Question: It seems to be a problem with show/hide in Safari. The site looks good freshly loaded. But if you click on the first link up in the left corner and than go back, the show/hide function doesn't work so well anymore and you get layers on top of each other. Note: This problem only occours in Safari.
I've used jQuery and here is my show hide code:
'''
<script type="text/javascript">
function show(id) {
document.getElementById(id).style.visibility = "visible";
}
function hide(id) {
document.getElementById(id).style.visibility = "hidden";
}
</script>
'''
Link to site: <URL>

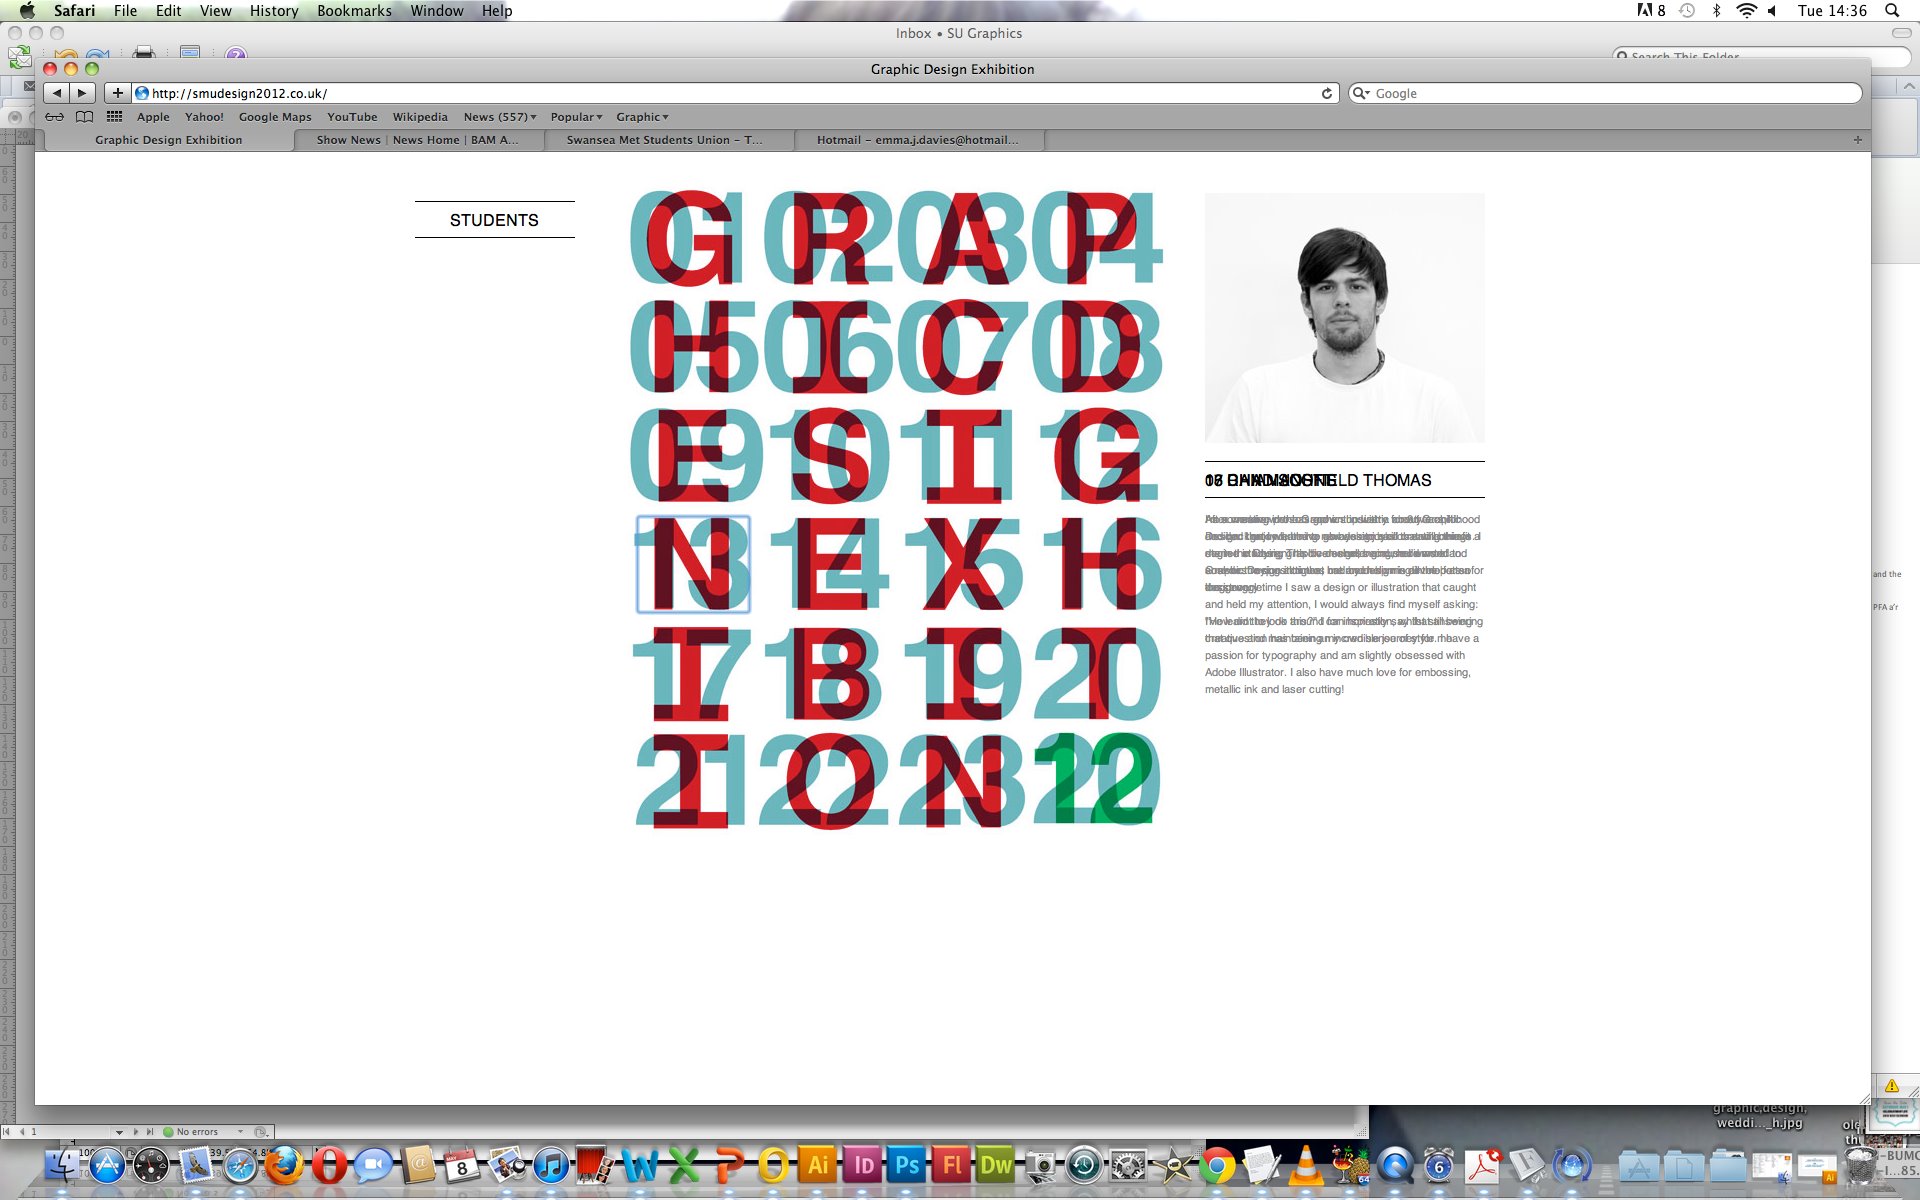
Answer: I would suggest you use jquery to show/hide the elements.
'''
function show(id){
$('.student').hide(); // hide all students
$('#'+id).show(); // show the student with applied ID
}
function hide(id){
$('#'+id).hide(); // is this needed? Why not do the next one and skip the parameter to the function?
$('.student').hide();
}
'''